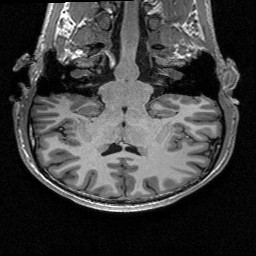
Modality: T1w
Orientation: sagittal